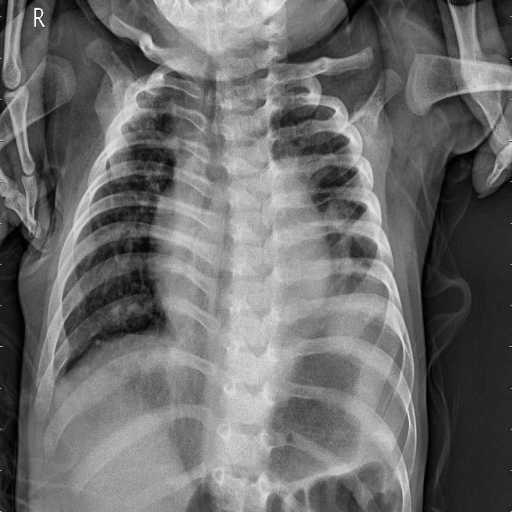
Finding: PNEUMONIA